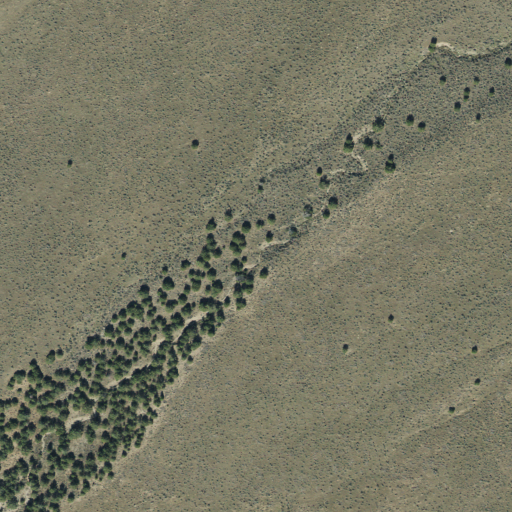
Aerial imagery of valley in Utah named Spring Canyon containing shrub and evergreen forest